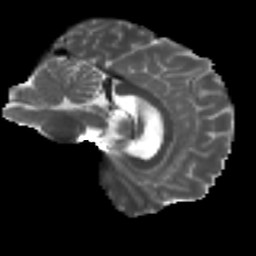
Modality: T2w
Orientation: sagittal
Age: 22
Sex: male
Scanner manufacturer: ge
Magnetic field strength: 3 T
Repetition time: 7.8 s
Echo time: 0.0607 s